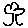
Label: tree